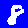
Digit: 8